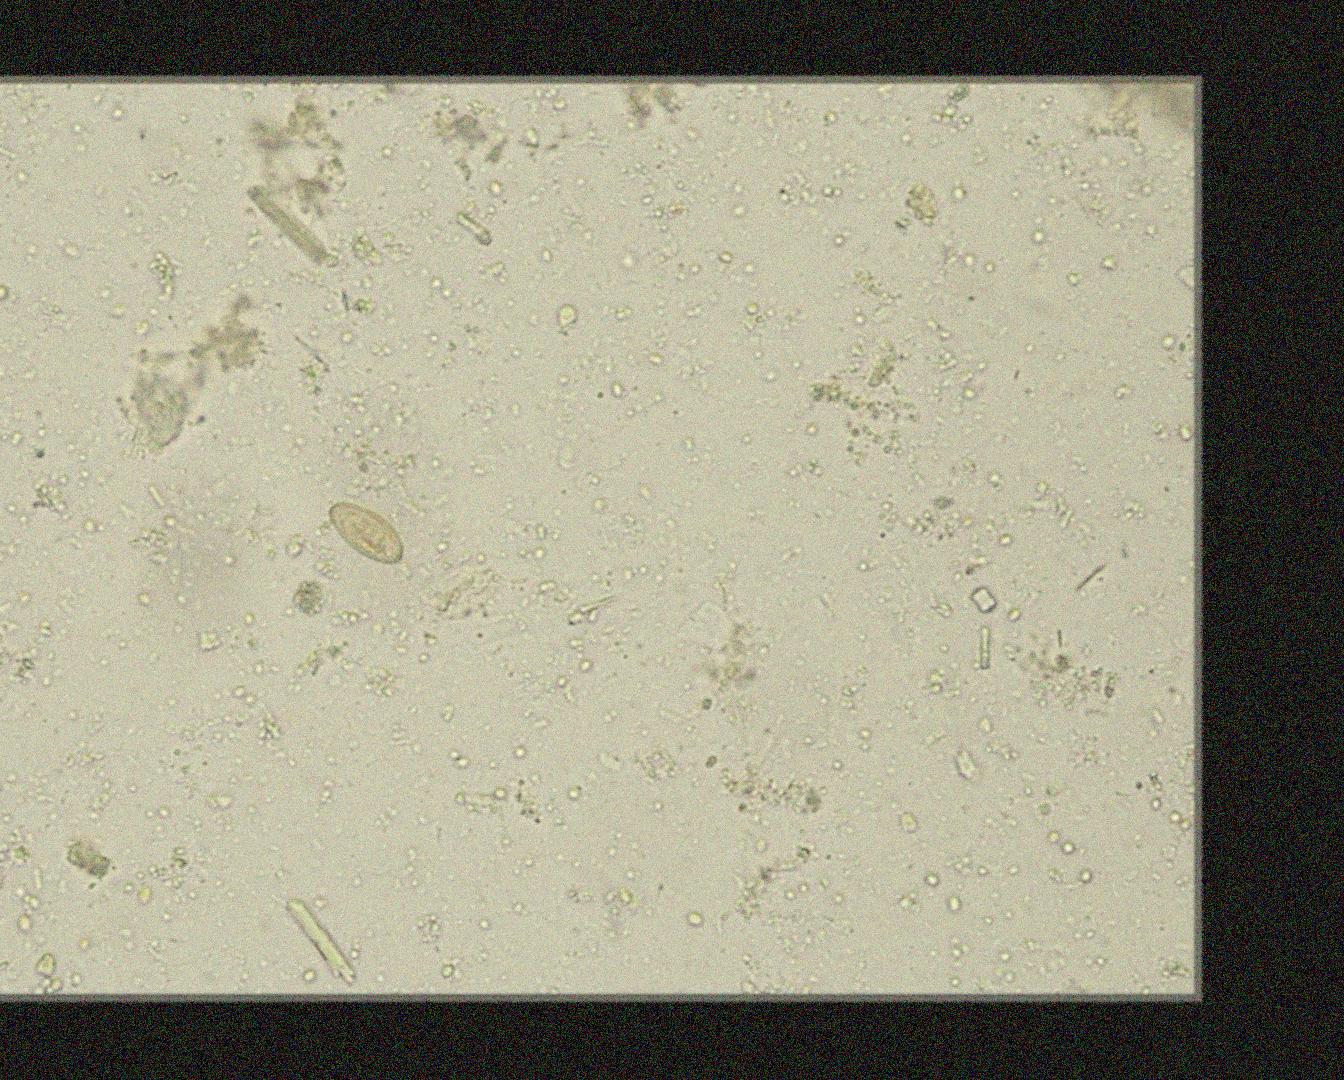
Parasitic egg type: Opisthorchis viverrine